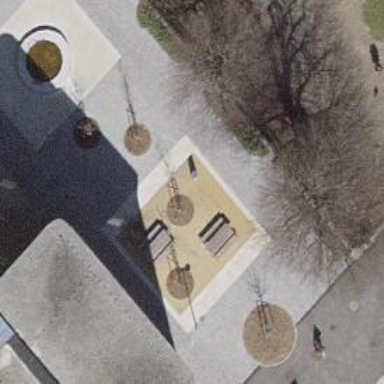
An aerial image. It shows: Picnic table located in leisure land area.